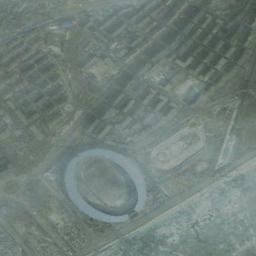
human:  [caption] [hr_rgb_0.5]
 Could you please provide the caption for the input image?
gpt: There are some roads next to the stadium .

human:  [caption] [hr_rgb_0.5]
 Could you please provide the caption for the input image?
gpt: The stadium looks like an oval and is surrounded by a blue roof .

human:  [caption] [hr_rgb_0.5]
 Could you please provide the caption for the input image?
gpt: The stadium is on the bare land next to some buildings .

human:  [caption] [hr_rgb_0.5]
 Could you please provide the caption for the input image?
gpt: The circular stadium is next to the building and the lawn .

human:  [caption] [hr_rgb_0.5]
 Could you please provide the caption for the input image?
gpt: There are many buildings near the stadium .